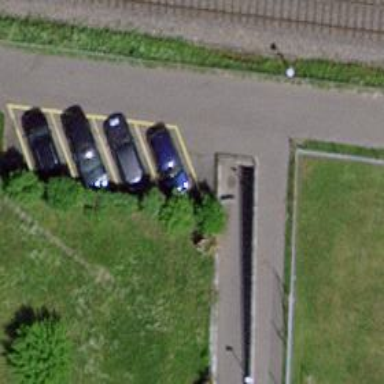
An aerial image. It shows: Cycle barrier.